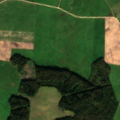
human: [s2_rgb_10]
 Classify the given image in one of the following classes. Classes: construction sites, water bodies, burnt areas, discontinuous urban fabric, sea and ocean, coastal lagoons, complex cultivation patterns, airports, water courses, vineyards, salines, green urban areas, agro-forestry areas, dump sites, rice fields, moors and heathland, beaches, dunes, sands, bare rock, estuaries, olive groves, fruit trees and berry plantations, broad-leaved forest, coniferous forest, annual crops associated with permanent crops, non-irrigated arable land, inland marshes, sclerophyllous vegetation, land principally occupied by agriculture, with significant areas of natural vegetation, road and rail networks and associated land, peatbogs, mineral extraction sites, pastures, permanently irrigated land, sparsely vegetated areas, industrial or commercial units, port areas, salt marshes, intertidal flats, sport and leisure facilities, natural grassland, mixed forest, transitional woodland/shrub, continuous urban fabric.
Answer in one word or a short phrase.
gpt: non-irrigated arable land, mixed forest